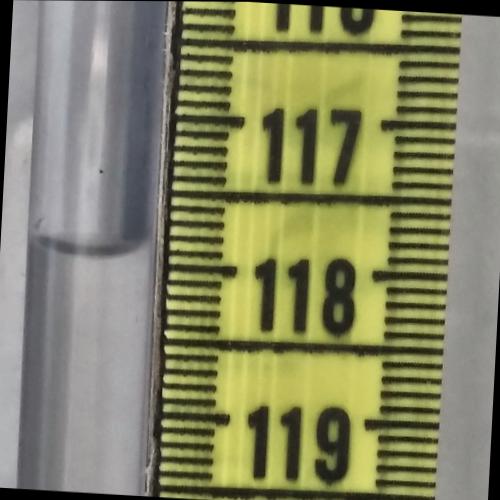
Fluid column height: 117.9 cm